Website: home-depot
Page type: customer-info-address
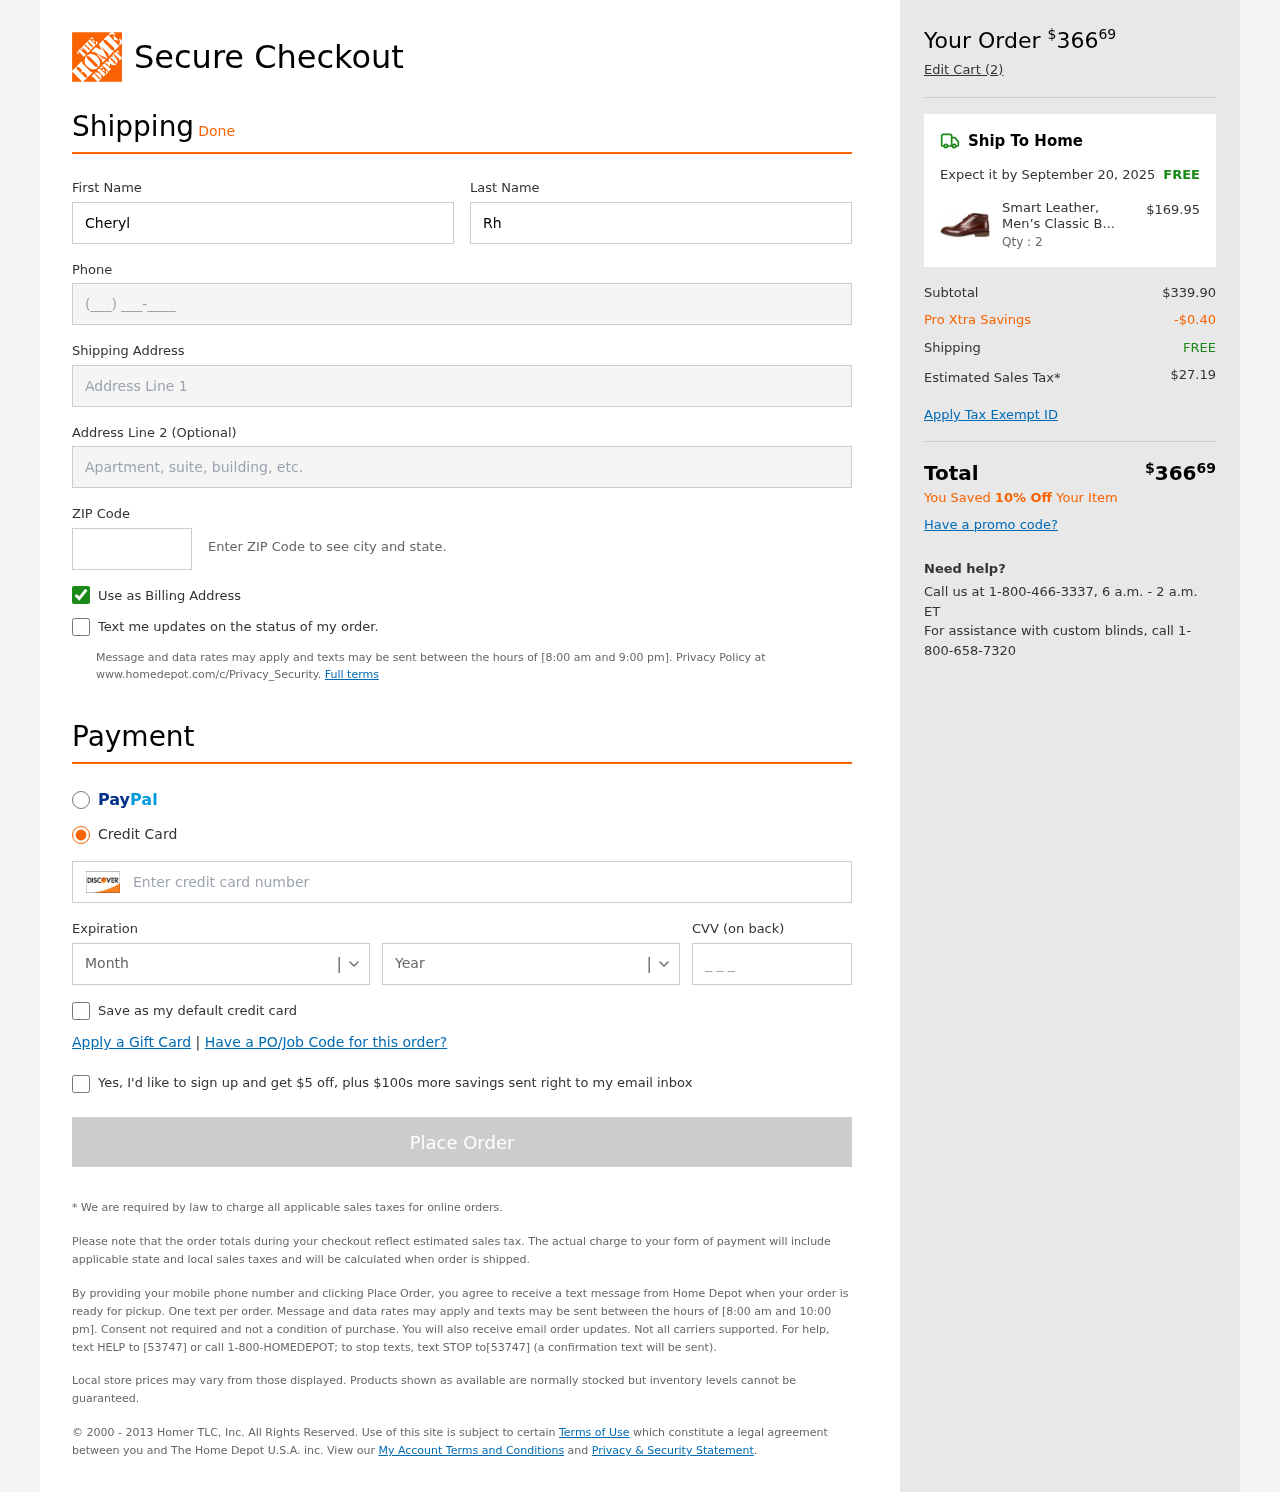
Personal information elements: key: PII_CARD_CVV
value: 853
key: PII_CARD_EXPIRY_MONTH
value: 04
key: PII_CARD_EXPIRY_YEAR
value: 29
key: PII_CARD_NUMBER
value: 6011 5774 2510 4396
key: PII_FIRSTNAME
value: Cheryl
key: PII_LASTNAME
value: Rhodes
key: PII_PHONE
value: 7079404040
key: PII_POSTCODE
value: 97320
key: PII_STREET
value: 61082 Wheeler Shoals
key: PII_STREET2
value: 26223 Rebecca Stream
Product elements: key: PRODUCT1_NAME
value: Smart Leather, Men’s Classic Boots
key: PRODUCT1_PRICE
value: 169.95
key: PRODUCT1_QUANTITY
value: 2
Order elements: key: ORDER_TOTAL
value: $36669
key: ORDER_NUM_ITEMS
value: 2
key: ORDER_DELIVERY_DATE
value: September 20, 2025
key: ORDER_SHIPPING_COST
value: FREE
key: ORDER_SUBTOTAL
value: $339.90
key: ORDER_DISCOUNT
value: -$0.40
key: ORDER_SHIPPING_COST2
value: FREE
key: ORDER_TAX
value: $27.19
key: ORDER_TOTAL2
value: $36669
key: ORDER_SAVINGS_MESSAGE
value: You Saved 10% Off Your Item